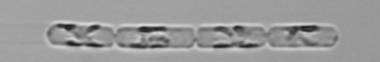
Label: Cerataulina_pelagica